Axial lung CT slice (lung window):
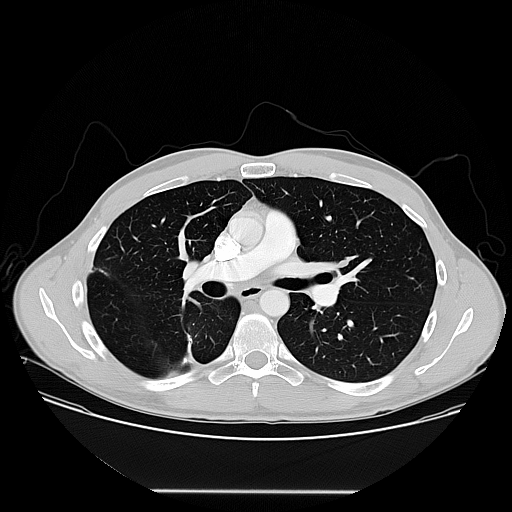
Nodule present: yes
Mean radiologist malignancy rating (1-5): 2